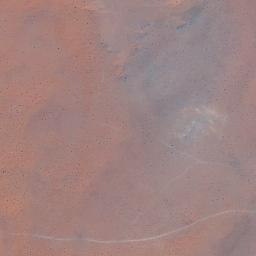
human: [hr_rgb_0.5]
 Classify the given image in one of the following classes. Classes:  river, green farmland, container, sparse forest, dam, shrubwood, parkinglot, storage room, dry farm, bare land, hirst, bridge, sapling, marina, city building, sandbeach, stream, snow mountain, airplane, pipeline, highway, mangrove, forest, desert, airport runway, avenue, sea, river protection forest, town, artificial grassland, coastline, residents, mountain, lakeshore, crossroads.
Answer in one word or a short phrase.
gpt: desert